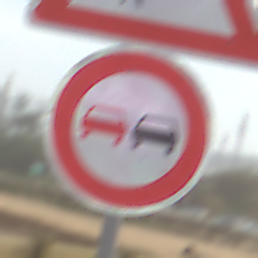
Verkehrszeichen: Ueberholverbot
Zusatzzeichen oben: KurveRechts
Umgebung: Outdoor, Suburban
Tageszeit: MorningAfternoon
Wetter: PartlyCloudy
Licht: Natural
Jahreszeit: NotSpecified
Kontrast: HighContrast